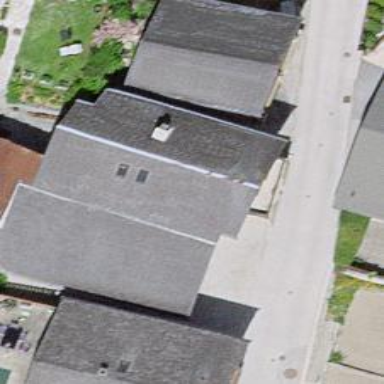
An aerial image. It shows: Simple house.